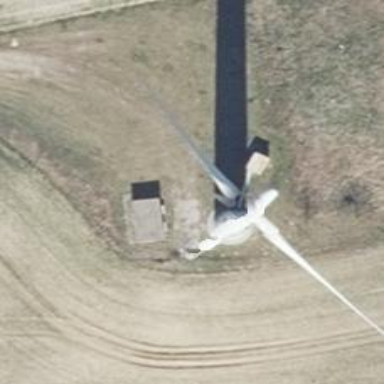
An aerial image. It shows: Wind generator using wind turbines of horizontal axis.